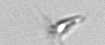
Label: Calciopappus